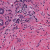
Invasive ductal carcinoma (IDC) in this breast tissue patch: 1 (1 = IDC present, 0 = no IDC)